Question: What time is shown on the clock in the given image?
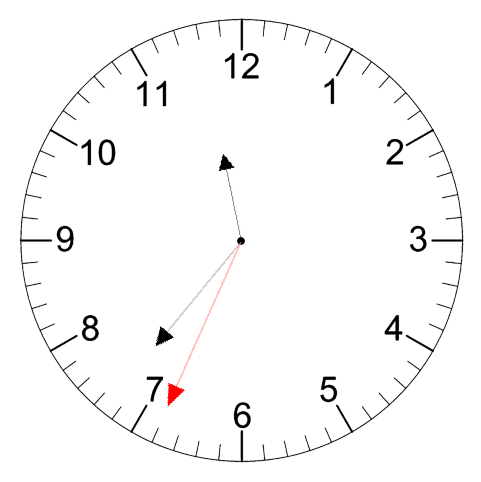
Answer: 11:36:34